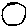
Label: circle